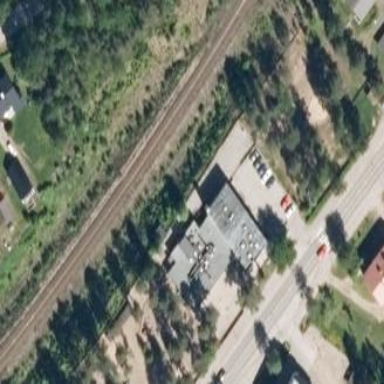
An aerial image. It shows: Kindergarten building.